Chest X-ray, AP view. Patient: 46 years old, sex M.
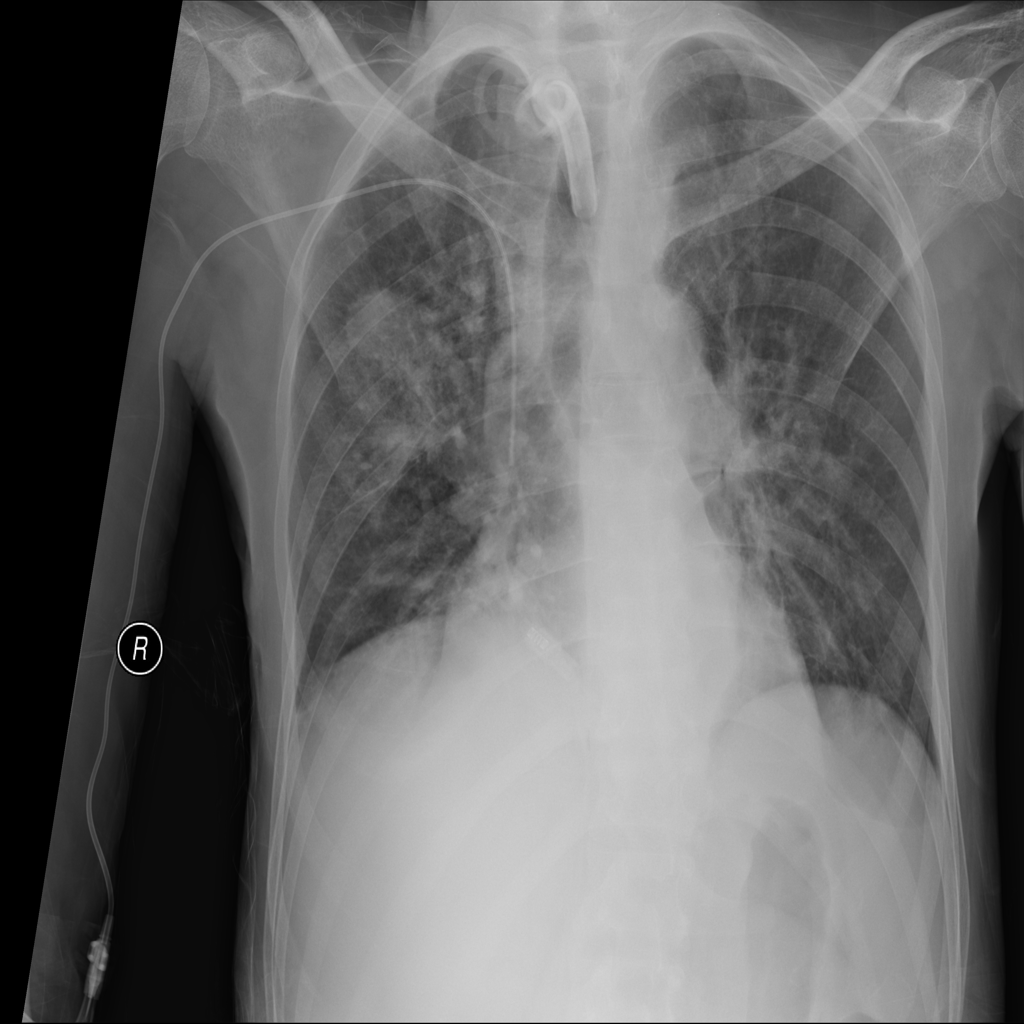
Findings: Infiltration, Mass